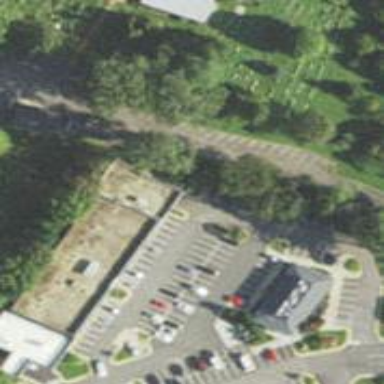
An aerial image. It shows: Post office.